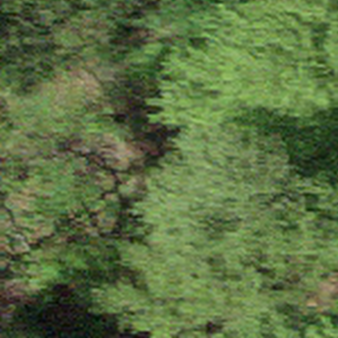
Label: other